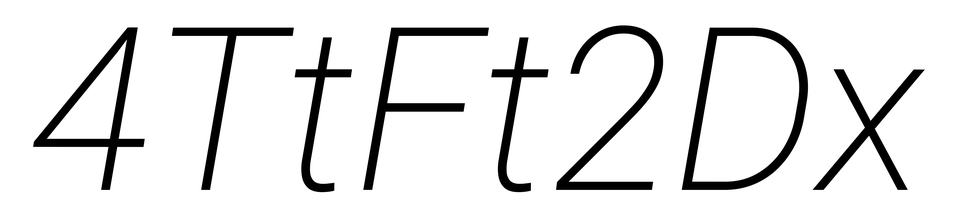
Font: Roboto-Italic_ExtraLight_Italic